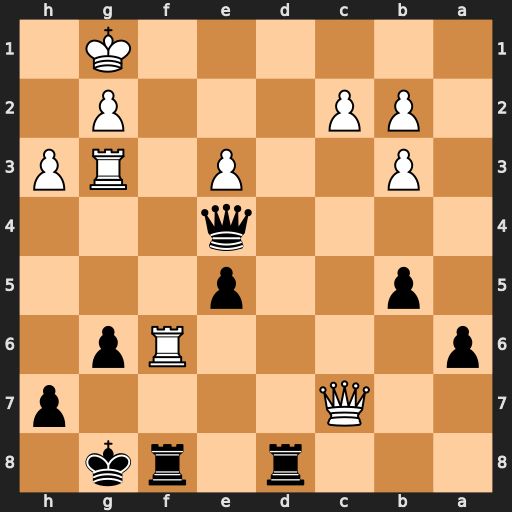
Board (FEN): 3r1rk1/2Q4p/p4Rp1/1p2p3/4q3/1P2P1RP/1PP3P1/6K1
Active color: b
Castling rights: -
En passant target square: -
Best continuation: Rd1+ Kh2 Rxf6